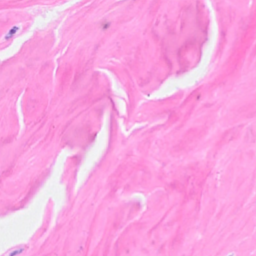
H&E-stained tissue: Breast